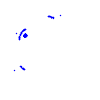
Particle: kaon